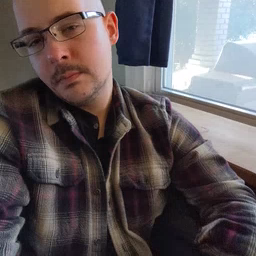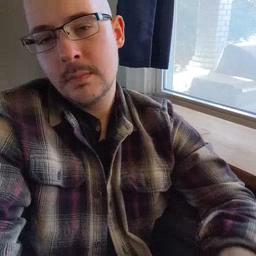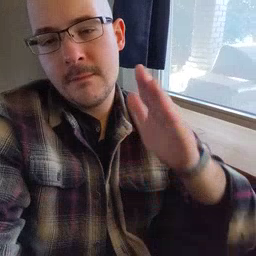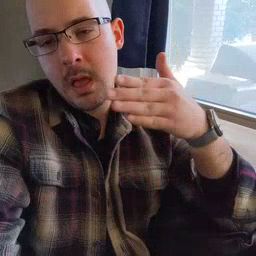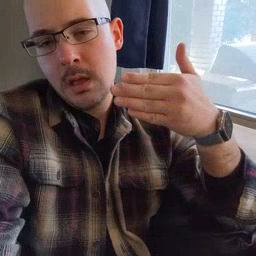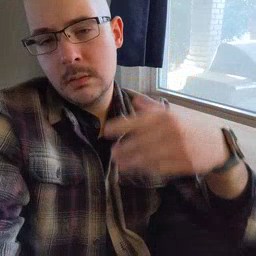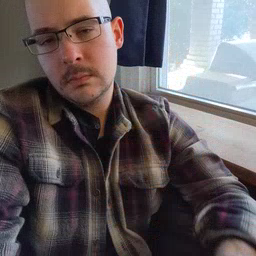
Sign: flag